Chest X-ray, PA view. Patient: 35 years old, sex F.
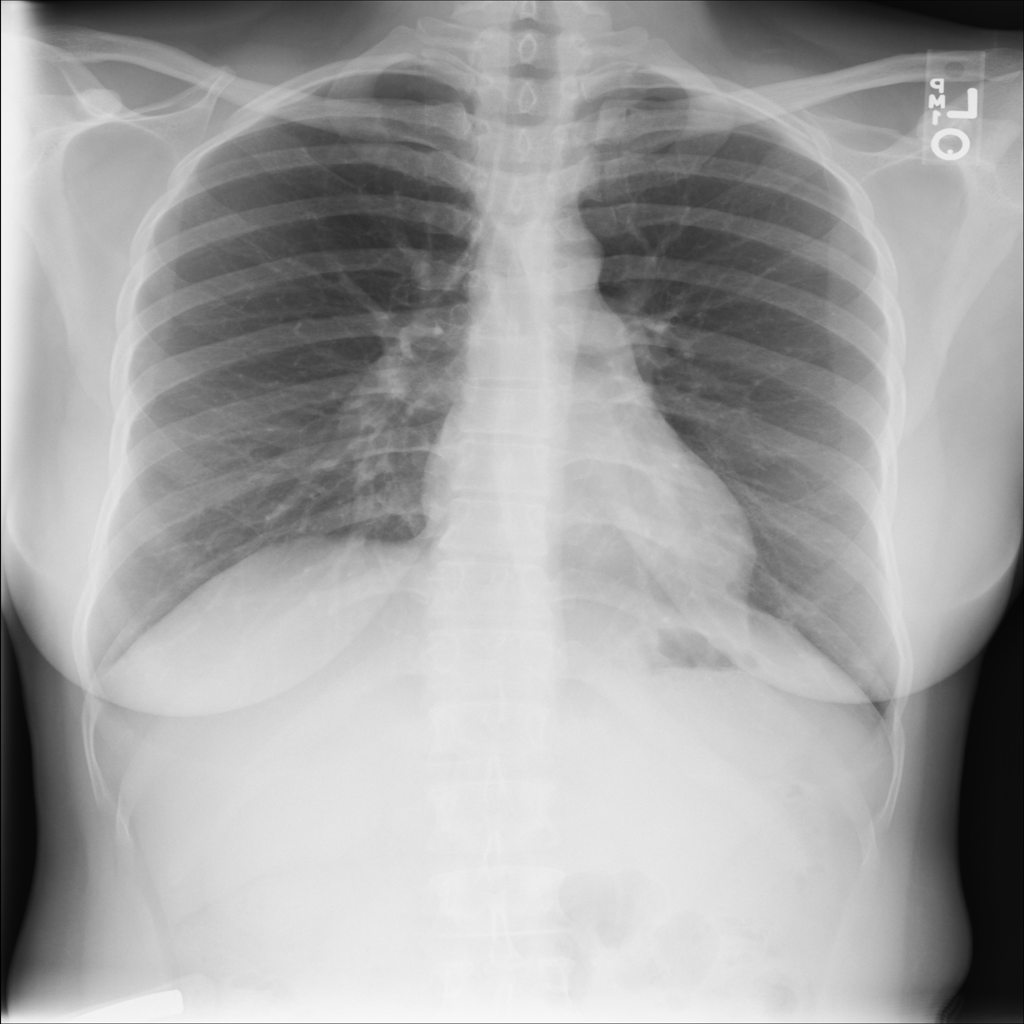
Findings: No Finding